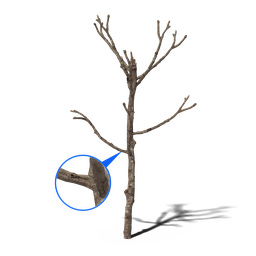
Label: nature